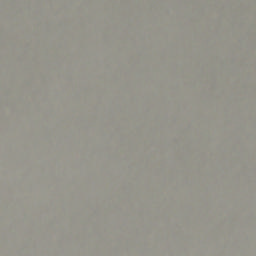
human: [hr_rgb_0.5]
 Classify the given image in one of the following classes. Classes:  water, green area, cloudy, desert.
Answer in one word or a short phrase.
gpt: cloudy